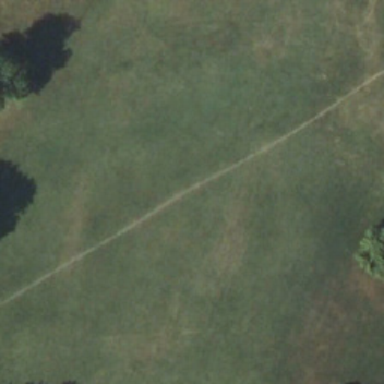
The road ran straight through the grass and covered with wood .